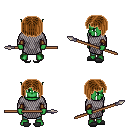
a pixel art fantasy rpg character, male body template, orc, green skin, chain mail, teal pants, brown pageboy hairstyle, cloth bracers, gray slippers, spear, four views (front, back, left, right), 2x2 character sprite sheet, small pixel art, hard edges, no anti-aliasing